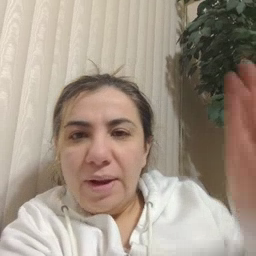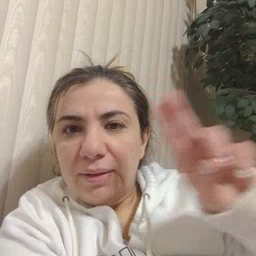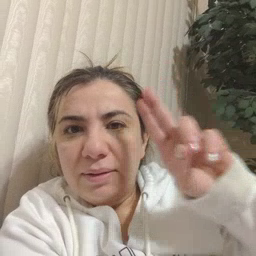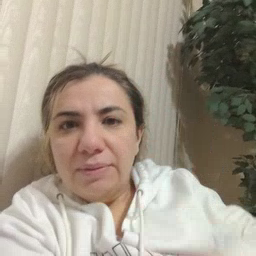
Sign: uncle